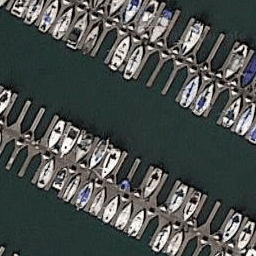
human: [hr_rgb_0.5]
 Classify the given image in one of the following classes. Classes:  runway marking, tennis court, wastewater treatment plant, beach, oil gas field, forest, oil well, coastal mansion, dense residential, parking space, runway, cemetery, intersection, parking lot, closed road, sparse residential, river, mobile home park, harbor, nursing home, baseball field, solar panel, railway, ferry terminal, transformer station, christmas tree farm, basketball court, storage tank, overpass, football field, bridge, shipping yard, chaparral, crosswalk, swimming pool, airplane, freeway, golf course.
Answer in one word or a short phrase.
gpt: harbor